Question: I am really stucked with one sql select statement.
This is output/result which I get from sql statement below:

WHAT I need: I need to have columns assignedVouchersNumber and usedVouchersNumber together in one row by msisdn. So for example if you can see "msisdn" 723709656 there are two rows now.. one with assignedVouchersNumber = 1 and second with assignedVouchersNumber = 1 too.
But I need to have it in one row with assignedVouchersNumber = 2. Do you now where is the problem?
'''
SELECT eu.msisdn,
eu.id as userId,
sum(case ev.voucherstate when '1' then 1 else 0 end) as assignedVouchersNumber,
sum(case ev.voucherstate when '2' then 1 else 0 end) as usedVouchersNumber,
ev.extra_offer_id,
ev.create_time,
ev.use_time,
ev.id as voucherId,
ev.voucherstate
FROM extra_users eu
JOIN (SELECT sn.msisdn AS telcislo,
stn.numberid
FROM stats_number sn
JOIN stats_target_number AS stn
ON ( sn.numberid = stn.numberid )
WHERE stn.targetid = 1) xy
ON eu.msisdn = xy.telcislo
JOIN extra_vouchers AS ev
ON ( eu.id = ev.extra_user_id )
WHERE ev.create_time BETWEEN '2012-07-23 00:00:00' AND '2013-08-23 23:59:59'
AND ev.use_time <= '2013-08-23 23:59:59'
AND ev.use_time >= '2012-07-23 00:00:00'
AND ev.voucherstate IN ( 1, 2 )
AND Ifnull(ev.extra_offer_id IN( 2335, 3195, 30538 ), 1)
GROUP BY eu.msisdn, ev.extra_offer_id, ev.voucherState
ORDER BY eu.msisdn ASC
'''
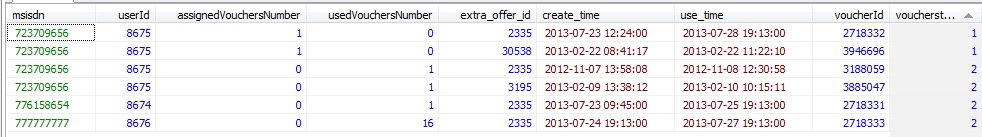
Answer: You have two different extra_offer_id for same msisdn and VouchersNumber. Thats why you get two rows.